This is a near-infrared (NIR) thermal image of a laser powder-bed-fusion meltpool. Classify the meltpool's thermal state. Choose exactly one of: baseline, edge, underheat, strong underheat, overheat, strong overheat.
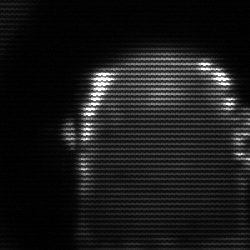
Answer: baseline